Current action and preconditions to check: trajectory_clear

Your task: For each precondition in the list above, predict whether it will hold at this action.

Consider the current scene as observed from the mobile robot's camera, and analyze the predicted future states of all dynamic agents (e.g., people, animals, vehicles, or any moving entities) within the NEXT SECOND.

IMPORTANT: Only answer "very likely" if you are absolutely certain—based on strong, clear evidence—that a dynamic agent will violate the precondition in the predicted future state. Do NOT answer "very likely" for unlikely, ambiguous, or low-probability risks.

Ask yourself for each precondition: Is there a high probability, with clear and convincing evidence, that the predicted future states of any dynamic agent will interfere with the predicted future state of the currently executing action within the NEXT SECOND, causing that precondition to fail?

Assess the risk level based on these predictions. Use "likely" or "very likely" if motions create a clear risk of interference.

Use "neutral" or "improbable" if agents are nearby but their predicted paths are clearly diverging or non-conflicting.

Failure Risk Categories: "very improbable", "improbable", "neutral", "likely", "very likely"

Answer Format: Output ONLY the probability_of_failure value from these categories: "very improbable", "improbable", "neutral", "likely", "very likely"

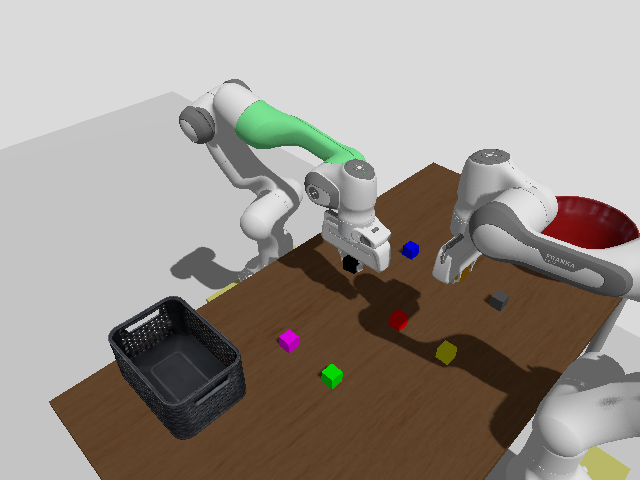

Answer: improbable